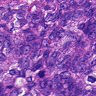
Metastatic tissue present: yes